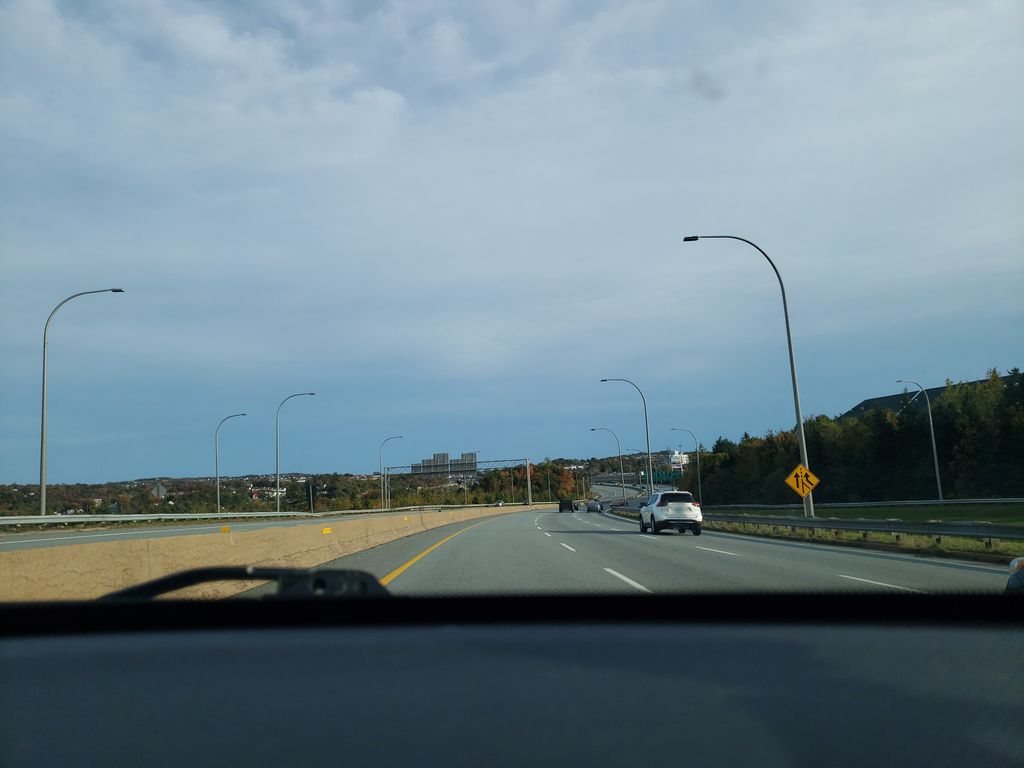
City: halifax